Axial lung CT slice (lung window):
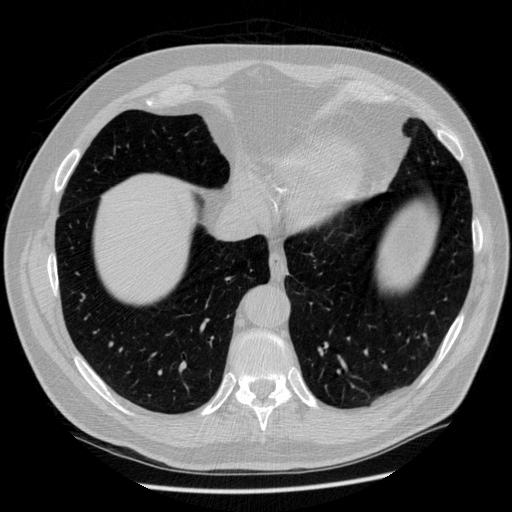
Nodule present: no